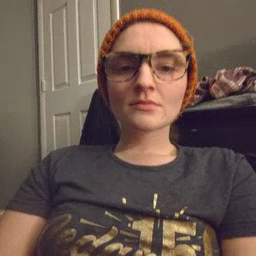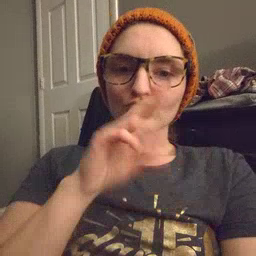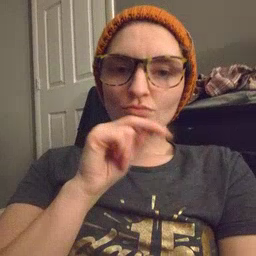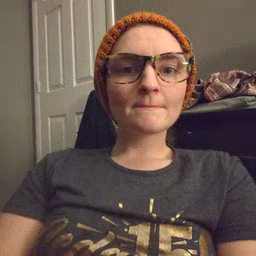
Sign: goose